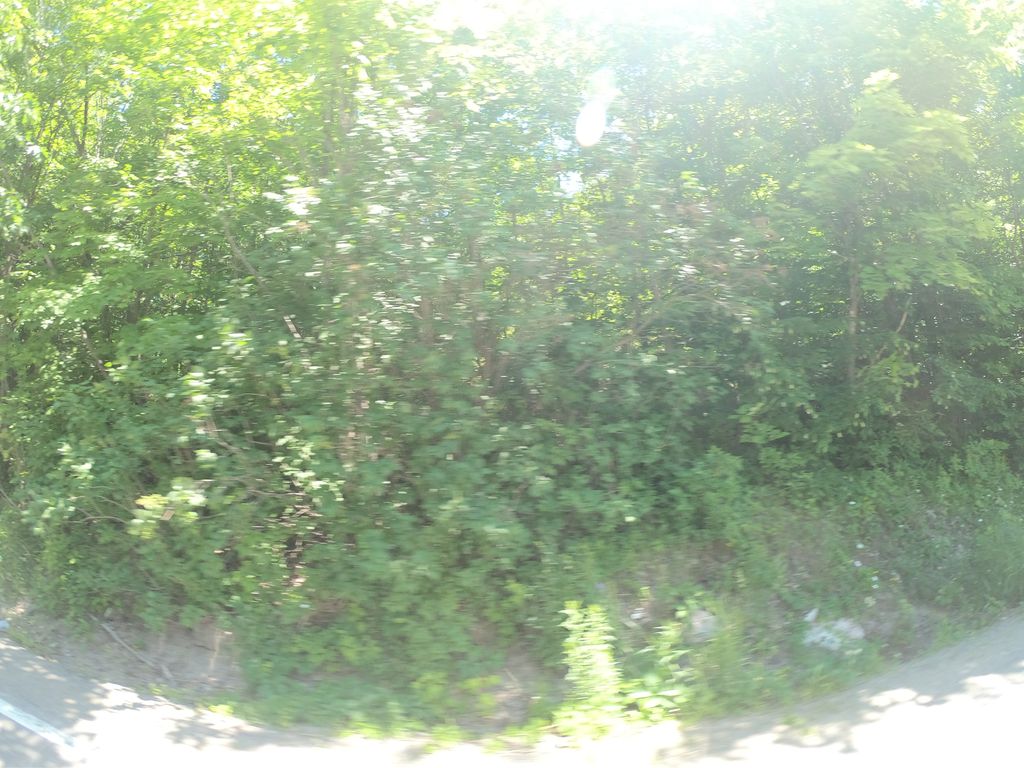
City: ottawa-gatineau